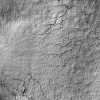
Atmospheric dust classification: not_dusty